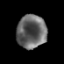
Tissue: prostate
Cell type: T cells
Senescence score: 0.2963
Nuclear area (px): 963
Mean DAPI intensity: 101.843